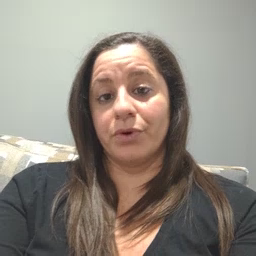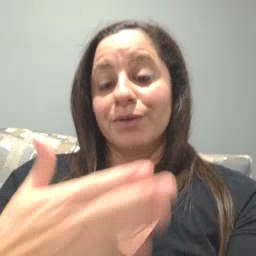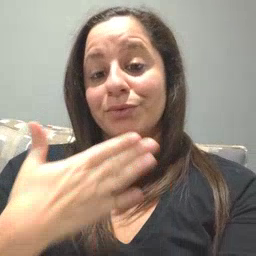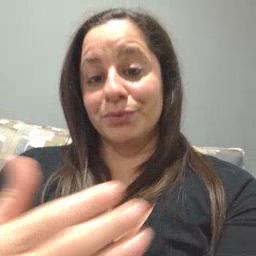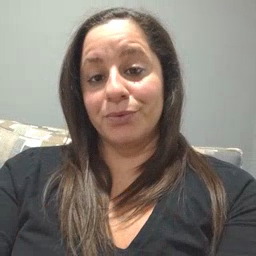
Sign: thankyou